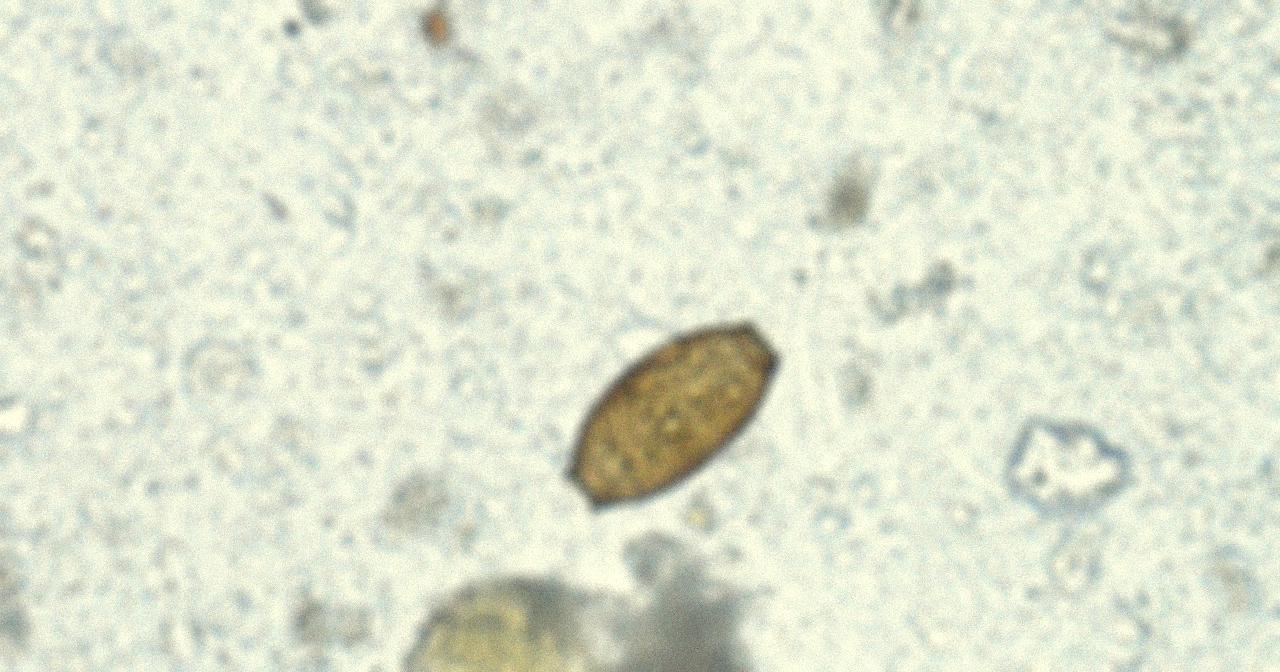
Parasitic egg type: Trichuris trichiura